Question: I set 'selected: true'
'''
$('#tree3').jstree({ 'core' : {
'data' : [
{ "id" : "ajson2", "parent" : "#", "text" : "Root node" , state : {opened : false}},
{ "id" : "ajson5", "parent" : "ajson2", "text" : "Child 3" , state : {opened : false, selected: true}, icon: false},
{ "id" : "ajson4", "parent" : "ajson2", "text" : "Child 2" , state : {opened : false, selected: true}, icon: false}
]
},
"checkbox" : {
"keep_selected_style" : false
},
"plugins" : [ "checkbox" ]
});
'''

Why was opened my node?
If I try 'selected: false' I get closed node, but doesn't checked.
jsTree - v3.2.1 and older
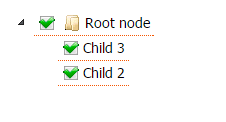
Answer: By default all nodes are not open but are revealed on startup. Using expand_selected_onload as below, you should be able to load the tree in an unopened state:
'''
$('#tree3').jstree({ 'core' : {
'data' : [
{ "id" : "ajson2", "parent" : "#", "text" : "Root node" , state : {opened : false}},
{ "id" : "ajson5", "parent" : "ajson2", "text" : "Child 3" , state : {opened : false, selected: true}, icon: false},
{ "id" : "ajson4", "parent" : "ajson2", "text" : "Child 2" , state : {opened : false, selected: true}, icon: false}
],
expand_selected_onload : false
},
"checkbox" : {
"keep_selected_style" : false
},
"plugins" : [ "checkbox" ]
});
'''